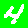
Digit: 4